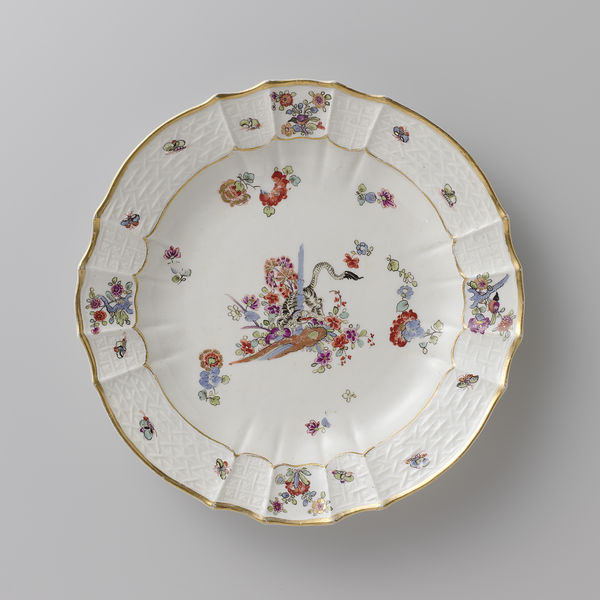
Titel: Rond bord, veelkleurig beschilderd met een Kakiemon-decor
Künstler: Meissener Porzellan Manufaktur
Standort: Amsterdam
Institution: Rijksmuseum
Schlagwörter: blue, fancy, ornate, red, sword, white, gold, golden, green, old, flowers, flower, food, nature, plants, ornament, texture, shadow, animals, bird, tail, photo, leaves, cat, animal, circle, floral, chinese, china, plate, round, monster, porcelain, snake, natural, wavy, goose, object, item, petal, patterned, insects, insect, rim, porcelaine, periwinkle, lining, porcellaine, ribboned, lattace